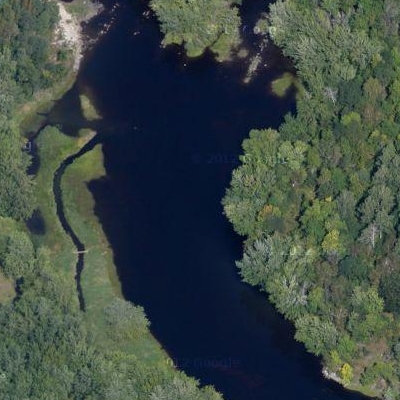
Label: dRiverLake